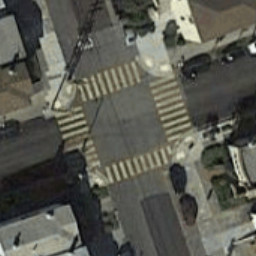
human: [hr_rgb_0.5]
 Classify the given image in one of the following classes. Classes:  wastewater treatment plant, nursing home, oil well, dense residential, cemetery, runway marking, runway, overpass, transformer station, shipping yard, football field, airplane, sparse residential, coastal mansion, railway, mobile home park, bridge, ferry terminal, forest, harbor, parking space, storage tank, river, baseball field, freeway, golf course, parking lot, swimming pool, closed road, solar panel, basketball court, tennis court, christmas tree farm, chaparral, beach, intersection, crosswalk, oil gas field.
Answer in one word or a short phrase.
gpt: crosswalk